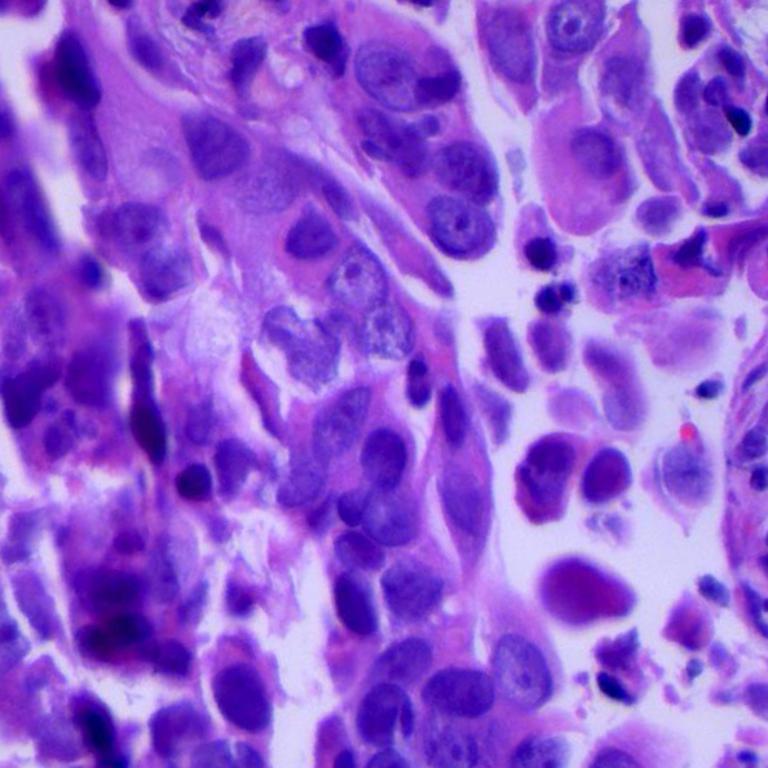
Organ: lung
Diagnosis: adenocarcinomas